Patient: sex M, age 30
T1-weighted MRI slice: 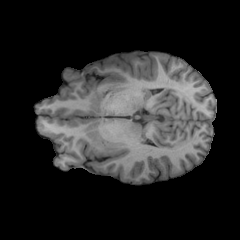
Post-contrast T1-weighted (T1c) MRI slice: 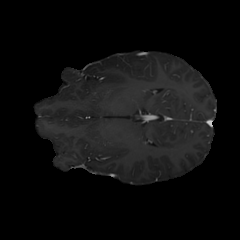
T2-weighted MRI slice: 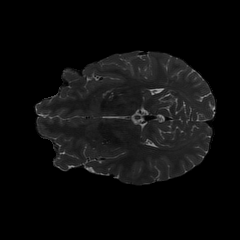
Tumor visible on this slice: no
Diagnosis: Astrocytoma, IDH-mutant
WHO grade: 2